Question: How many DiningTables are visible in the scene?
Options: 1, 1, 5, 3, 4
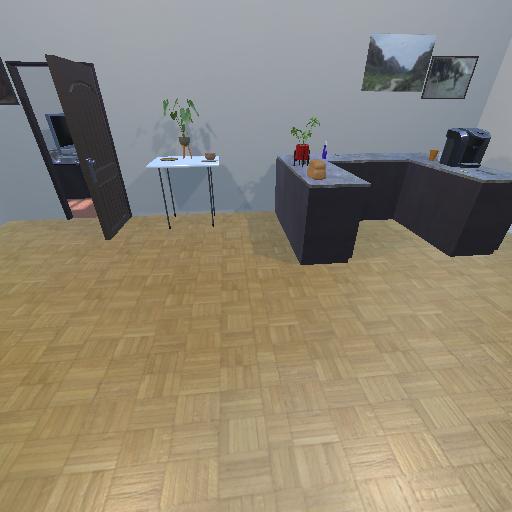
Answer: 1